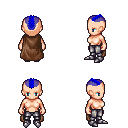
a pixel art fantasy rpg character, female body template, human, light skin, brown cape, metal pants, blue short mohawk hairstyle, metal boots, four views (front, back, left, right), 2x2 character sprite sheet, small pixel art, hard edges, no anti-aliasing